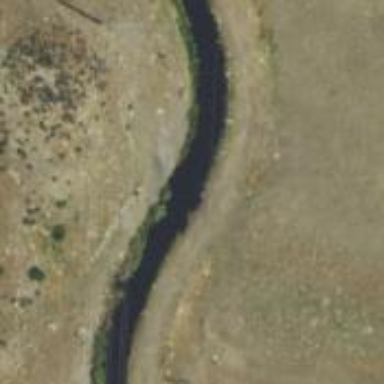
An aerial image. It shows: Canal used for irrigation.